Question: Here I have a script to validate description that users pass:
'''
if(strlen($_POST['descriprtion']) >250) {
//Some error code here
} else {
$description = $mysqli->escape_string(htmlentities(trim($_POST['description']))); }
'''
Now, I test with the description with 'I'm testing'. I would give me something like this when I print out the page:

As you can see, there's a black slash before the single quote.
I was considering using 'stripslashes()', but where should I use it?
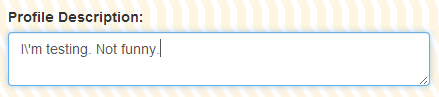
Answer: Use 'stripslashes()' when you want to echo the variable.
'''
echo $var; // --> I'm testing. Not funny.
echo stripslashes($var); // --> I'm testing. Not funny.
'''
<URL>